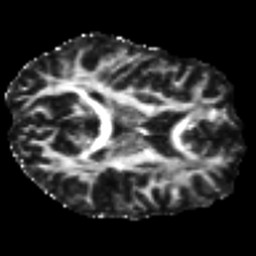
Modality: FA
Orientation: axial
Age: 39
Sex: male
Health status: healthy
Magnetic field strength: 3 T
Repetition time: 9 s
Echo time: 0.093 s